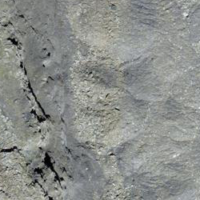
EUNIS habitat code: 48
Species observed at this site:
Androsace alpina